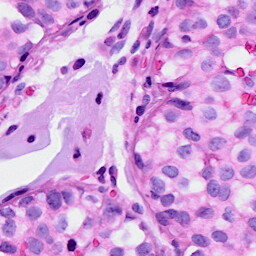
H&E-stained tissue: Breast